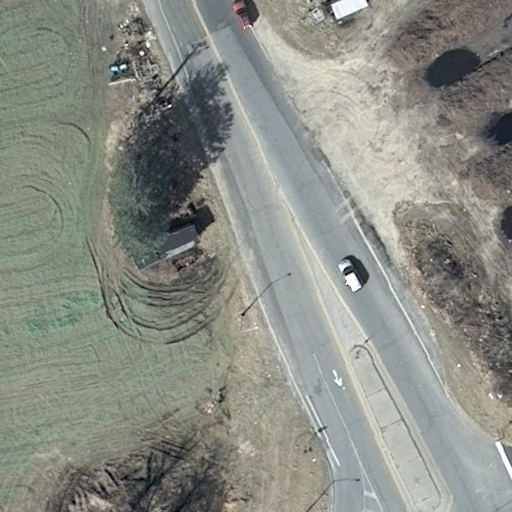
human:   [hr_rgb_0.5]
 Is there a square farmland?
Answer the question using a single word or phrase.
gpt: no

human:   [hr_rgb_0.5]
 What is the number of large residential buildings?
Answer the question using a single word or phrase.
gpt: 0

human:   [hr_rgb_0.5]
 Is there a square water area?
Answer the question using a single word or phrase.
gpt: no

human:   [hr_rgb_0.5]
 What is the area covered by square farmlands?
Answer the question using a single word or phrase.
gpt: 0m2

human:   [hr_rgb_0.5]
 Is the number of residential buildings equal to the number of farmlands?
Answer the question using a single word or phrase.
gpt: no

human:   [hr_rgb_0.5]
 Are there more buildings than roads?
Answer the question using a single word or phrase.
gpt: no

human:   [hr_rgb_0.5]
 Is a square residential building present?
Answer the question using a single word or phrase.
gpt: no

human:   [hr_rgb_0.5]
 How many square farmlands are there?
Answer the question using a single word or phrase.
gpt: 0

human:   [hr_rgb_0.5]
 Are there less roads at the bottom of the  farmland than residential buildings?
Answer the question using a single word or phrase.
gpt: no

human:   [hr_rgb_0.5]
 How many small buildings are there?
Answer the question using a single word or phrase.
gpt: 0

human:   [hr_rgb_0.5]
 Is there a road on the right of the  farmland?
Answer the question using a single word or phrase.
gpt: no

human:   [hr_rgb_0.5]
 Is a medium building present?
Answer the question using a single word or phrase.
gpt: no

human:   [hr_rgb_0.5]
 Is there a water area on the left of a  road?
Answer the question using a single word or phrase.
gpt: no

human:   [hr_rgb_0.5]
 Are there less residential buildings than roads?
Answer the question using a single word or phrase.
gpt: yes

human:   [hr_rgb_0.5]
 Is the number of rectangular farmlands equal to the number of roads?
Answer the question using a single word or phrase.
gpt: no

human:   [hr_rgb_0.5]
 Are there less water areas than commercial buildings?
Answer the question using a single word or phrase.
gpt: no

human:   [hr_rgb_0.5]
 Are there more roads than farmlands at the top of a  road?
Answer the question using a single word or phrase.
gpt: yes

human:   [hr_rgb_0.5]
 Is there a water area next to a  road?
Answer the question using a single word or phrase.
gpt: no

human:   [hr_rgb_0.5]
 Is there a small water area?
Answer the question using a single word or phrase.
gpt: no

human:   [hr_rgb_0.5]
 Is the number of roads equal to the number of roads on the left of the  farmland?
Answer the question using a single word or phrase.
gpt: yes

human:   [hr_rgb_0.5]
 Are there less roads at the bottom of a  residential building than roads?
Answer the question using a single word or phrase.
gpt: yes

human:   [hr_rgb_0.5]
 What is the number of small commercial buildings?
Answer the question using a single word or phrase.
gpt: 0

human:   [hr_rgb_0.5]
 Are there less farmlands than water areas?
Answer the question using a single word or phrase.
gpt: no

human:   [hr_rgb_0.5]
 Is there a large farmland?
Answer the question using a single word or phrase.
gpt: yes

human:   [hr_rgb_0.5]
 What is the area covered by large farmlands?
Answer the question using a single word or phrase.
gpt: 10299m2

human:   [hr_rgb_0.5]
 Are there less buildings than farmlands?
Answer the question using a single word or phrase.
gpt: yes

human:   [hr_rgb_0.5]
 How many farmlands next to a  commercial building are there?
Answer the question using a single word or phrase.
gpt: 0

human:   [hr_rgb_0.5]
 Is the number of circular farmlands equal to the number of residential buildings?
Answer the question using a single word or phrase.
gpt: yes

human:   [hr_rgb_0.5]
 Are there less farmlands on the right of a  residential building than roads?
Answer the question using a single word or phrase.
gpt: yes

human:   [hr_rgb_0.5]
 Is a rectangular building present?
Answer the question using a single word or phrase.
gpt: no

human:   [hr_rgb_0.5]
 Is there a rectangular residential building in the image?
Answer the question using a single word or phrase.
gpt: no

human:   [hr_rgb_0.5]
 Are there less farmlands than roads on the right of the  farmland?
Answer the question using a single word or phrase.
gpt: no

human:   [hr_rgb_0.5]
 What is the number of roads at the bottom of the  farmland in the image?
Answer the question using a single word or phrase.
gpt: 7

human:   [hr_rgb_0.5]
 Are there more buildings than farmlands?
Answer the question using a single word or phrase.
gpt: no

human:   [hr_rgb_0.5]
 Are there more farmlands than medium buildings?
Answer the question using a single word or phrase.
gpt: yes

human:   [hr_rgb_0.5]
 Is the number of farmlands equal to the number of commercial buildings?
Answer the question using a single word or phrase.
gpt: no